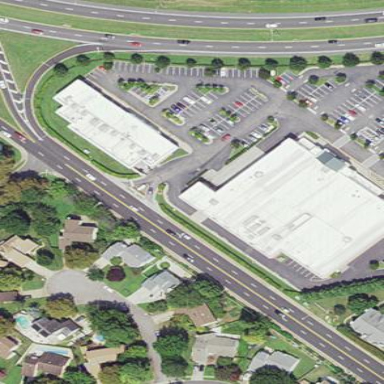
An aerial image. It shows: Commercial building serving as marketplace.